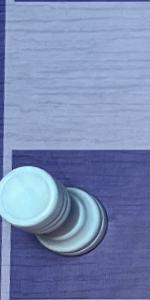
Label: Rook_White